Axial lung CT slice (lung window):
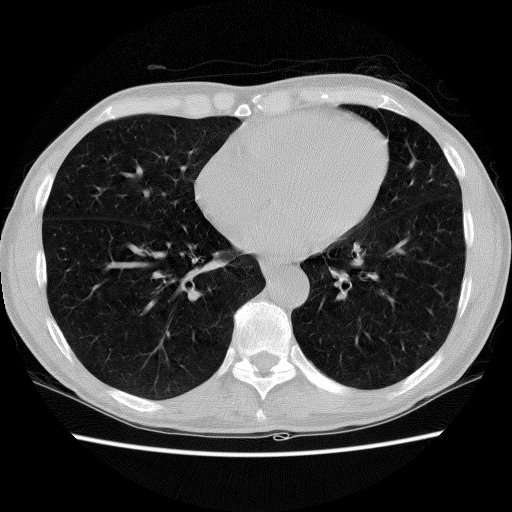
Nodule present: no